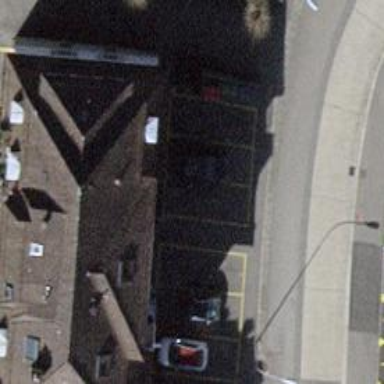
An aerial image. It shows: Building with hipped roof shape.